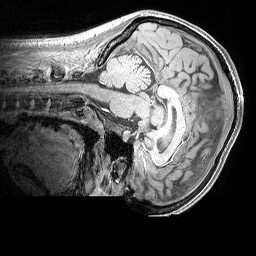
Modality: MP2RAGE
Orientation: sagittal
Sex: female
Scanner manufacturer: siemens
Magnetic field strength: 3 T
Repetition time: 5 s
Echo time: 0.00292 s